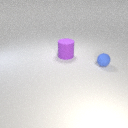
small blue rubber sphere to the right of large purple rubber cylinder